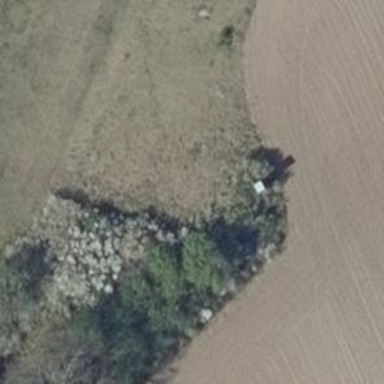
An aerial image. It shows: Hunting stand.